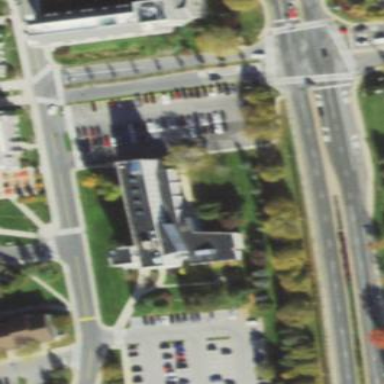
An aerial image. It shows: View of university building.